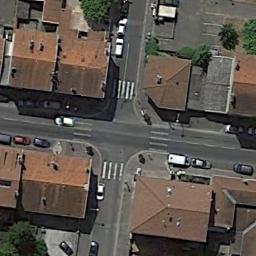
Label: intersection